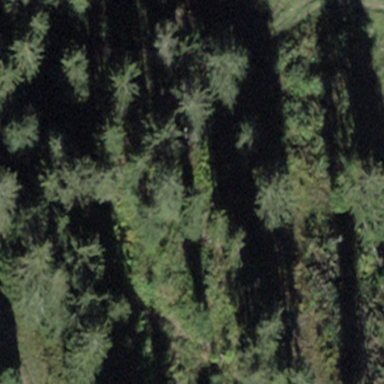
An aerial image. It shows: Forest area.